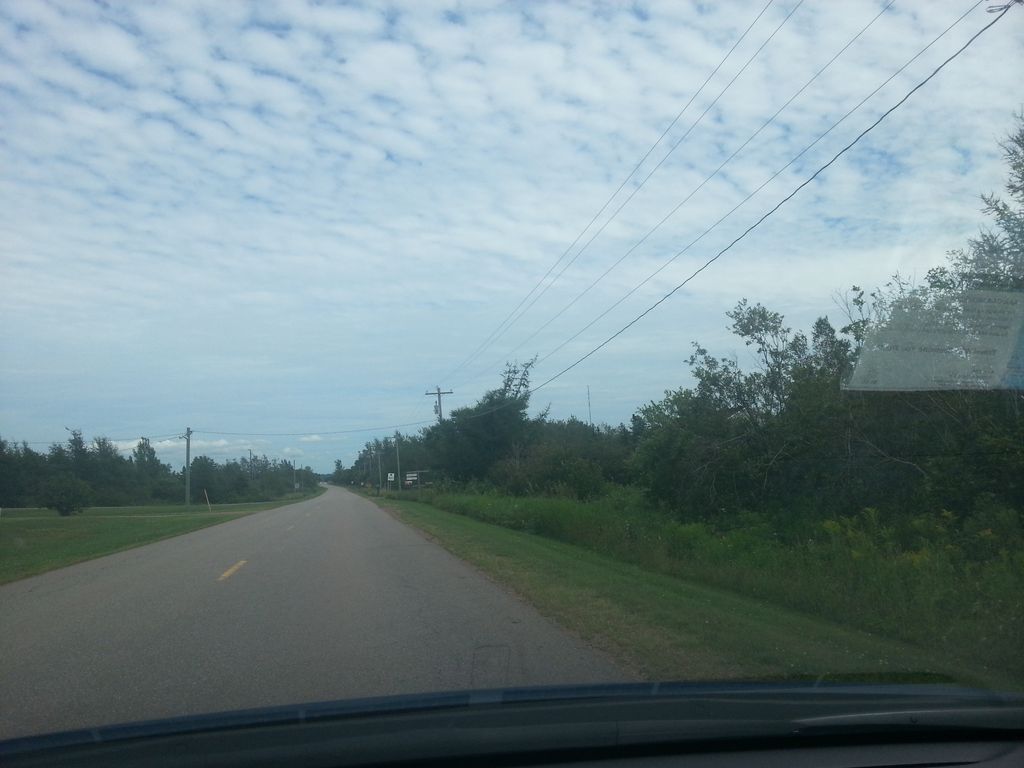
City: charlottetown